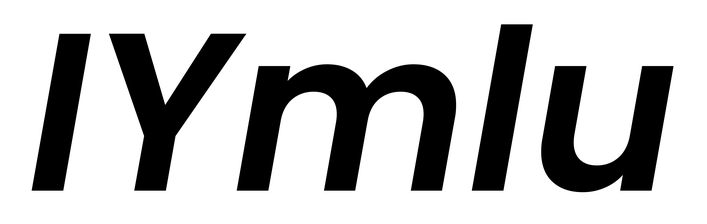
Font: Poppins-SemiBoldItalic